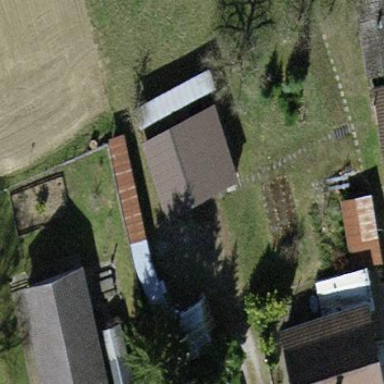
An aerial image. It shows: Shed building.